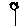
Label: flower